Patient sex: F
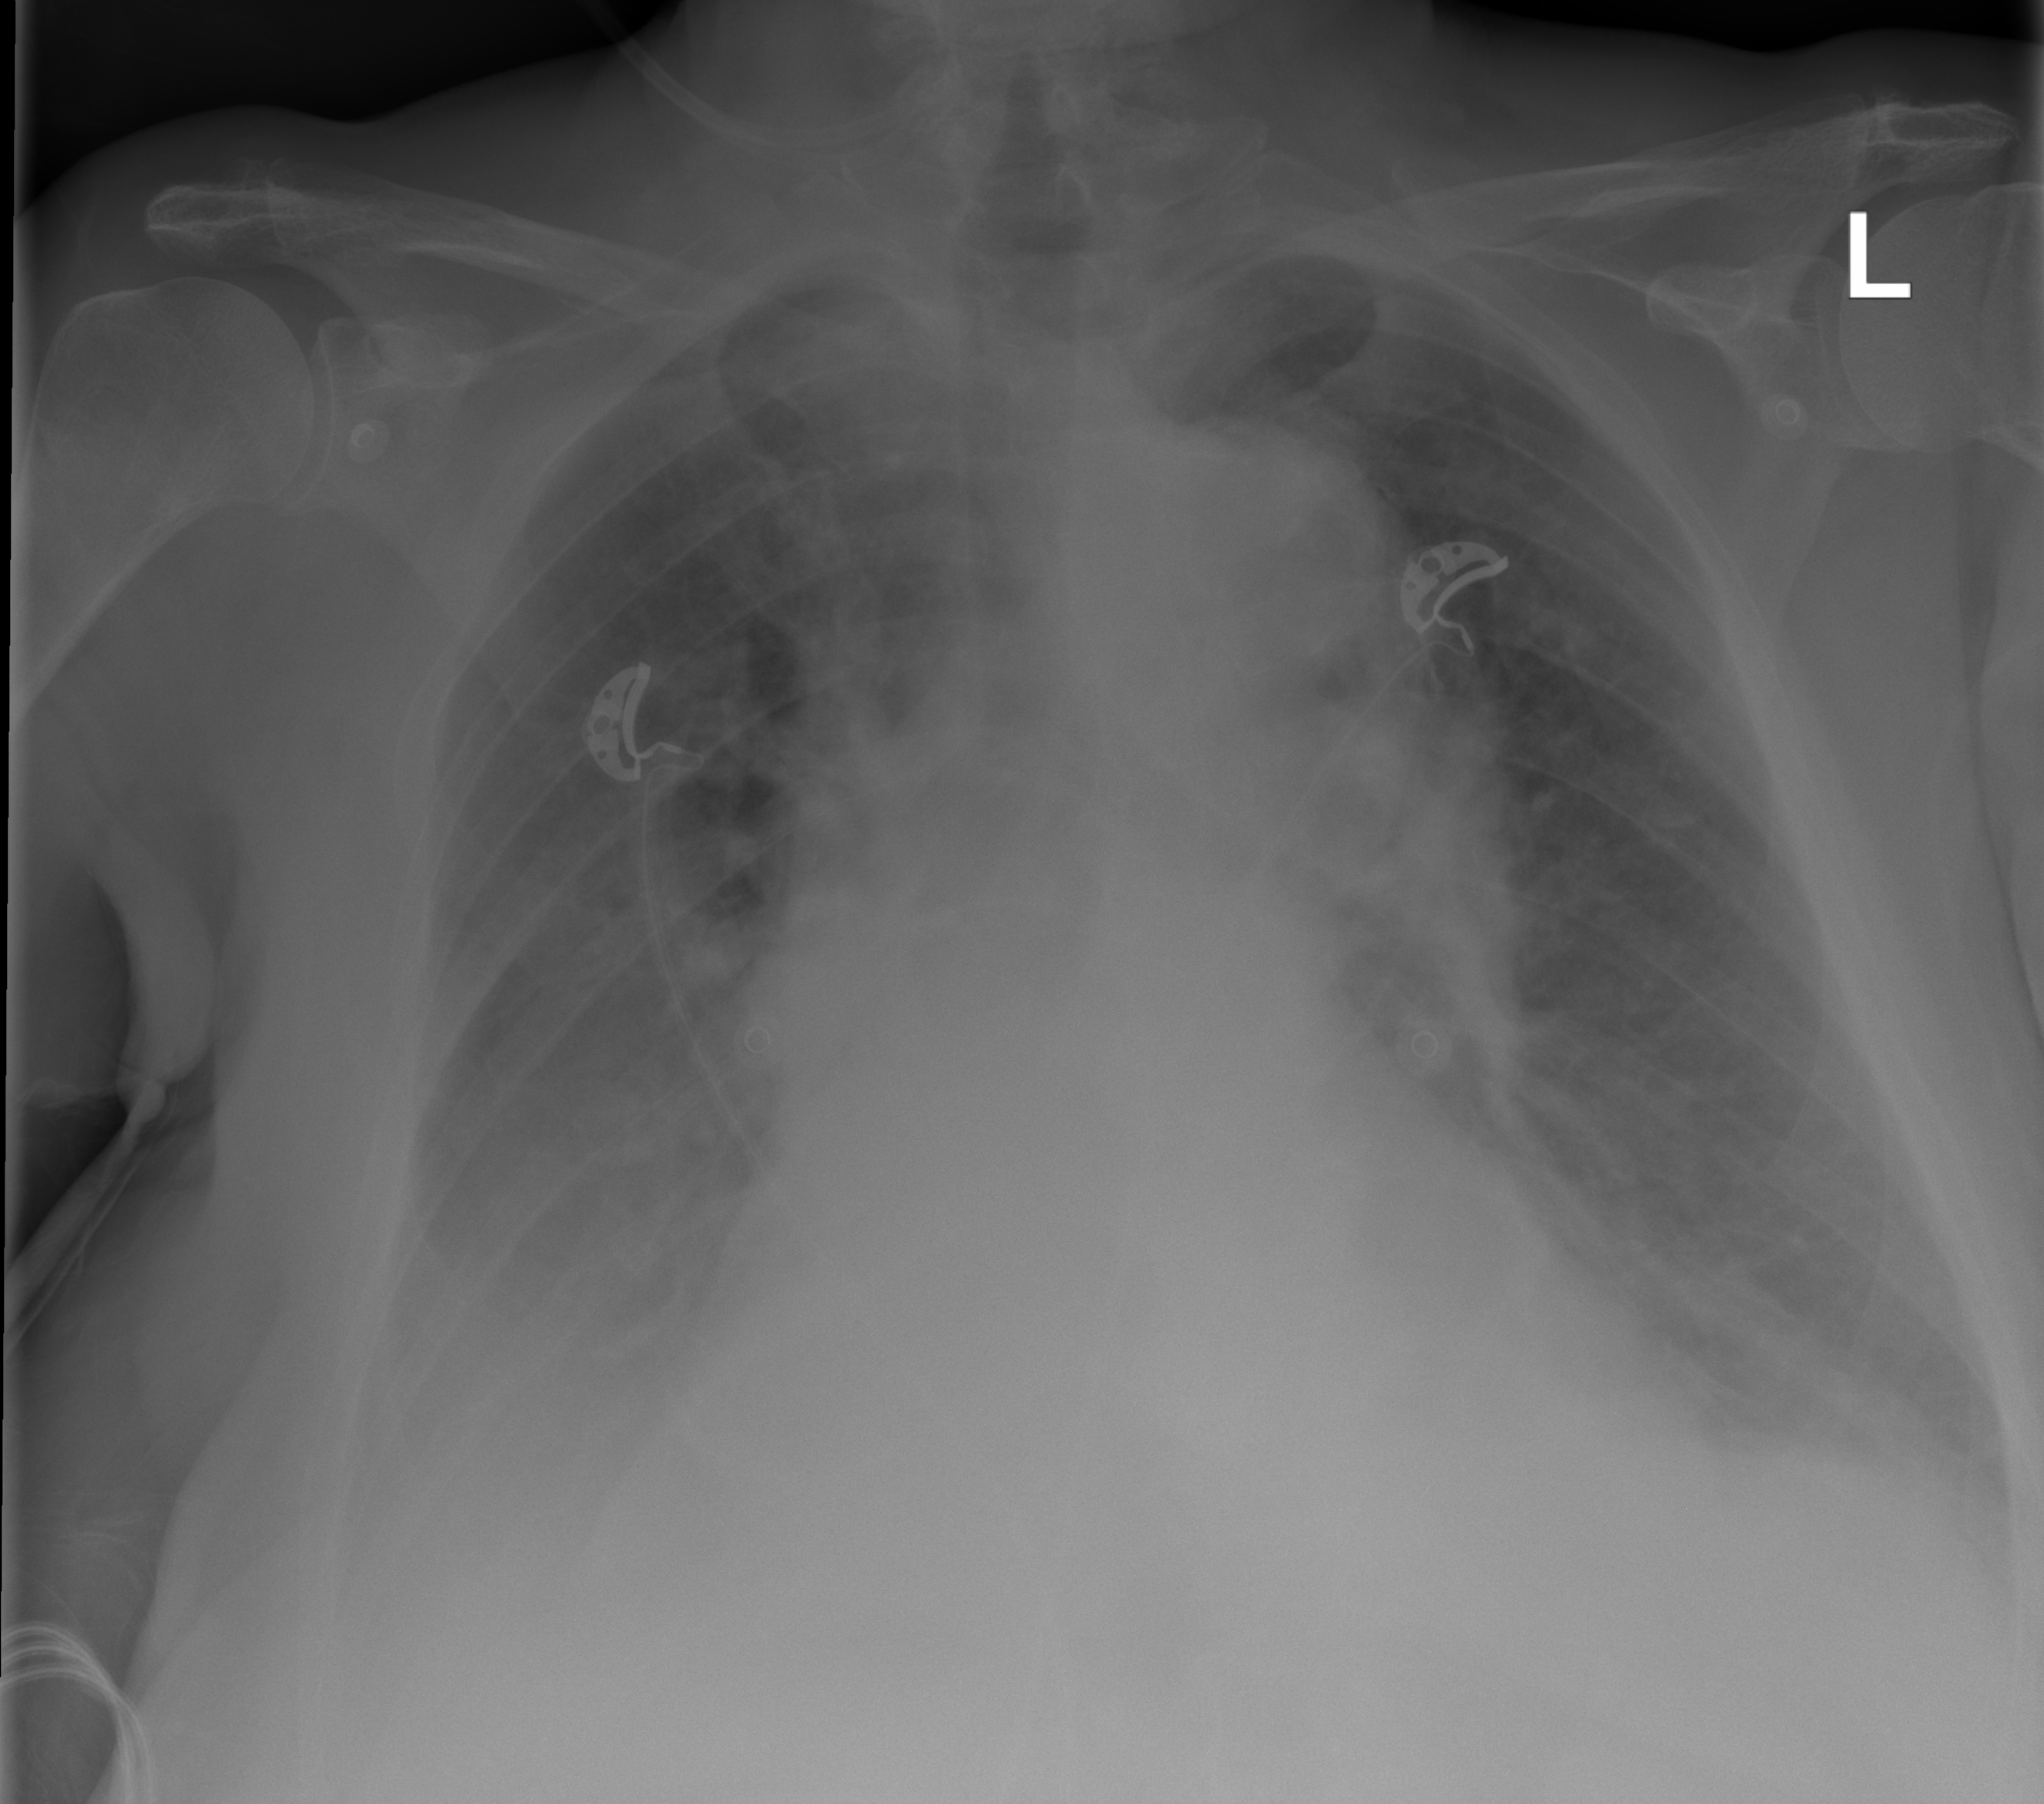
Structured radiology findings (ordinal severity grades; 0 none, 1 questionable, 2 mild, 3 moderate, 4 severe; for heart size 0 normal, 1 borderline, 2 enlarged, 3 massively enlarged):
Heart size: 0
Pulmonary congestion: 3
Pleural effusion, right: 3
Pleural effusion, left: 2
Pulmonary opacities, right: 0
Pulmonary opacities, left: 0
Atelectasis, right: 2
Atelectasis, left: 2